Aerial crown-view tile of a tropical tree (Barro Colorado Island, Panama), acquired 20241014:
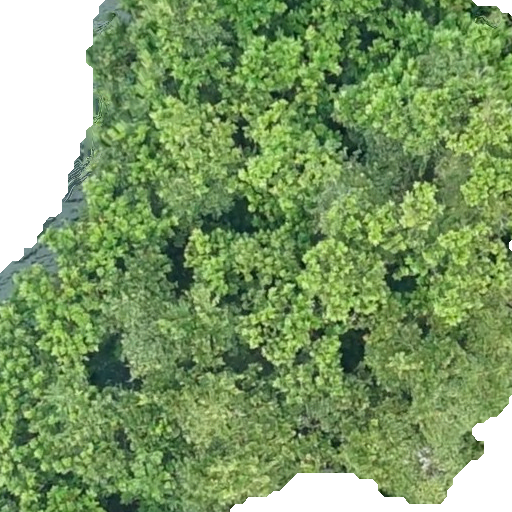
Species: Anacardium excelsum
GBIF accepted scientific name: Anacardium excelsum
Crown area: 415.62 m²